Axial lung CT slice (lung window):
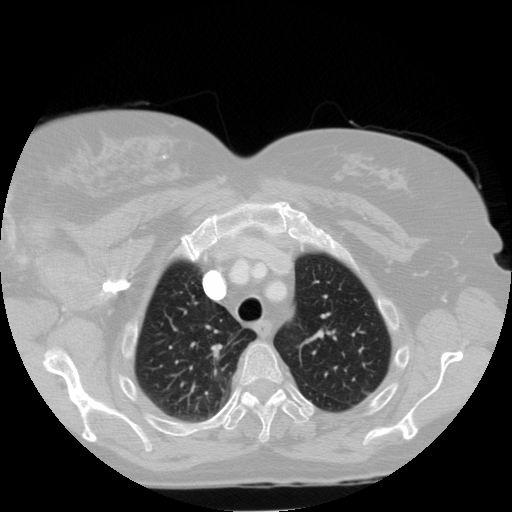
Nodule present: no